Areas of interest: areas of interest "Liaoyang He Dong Square"
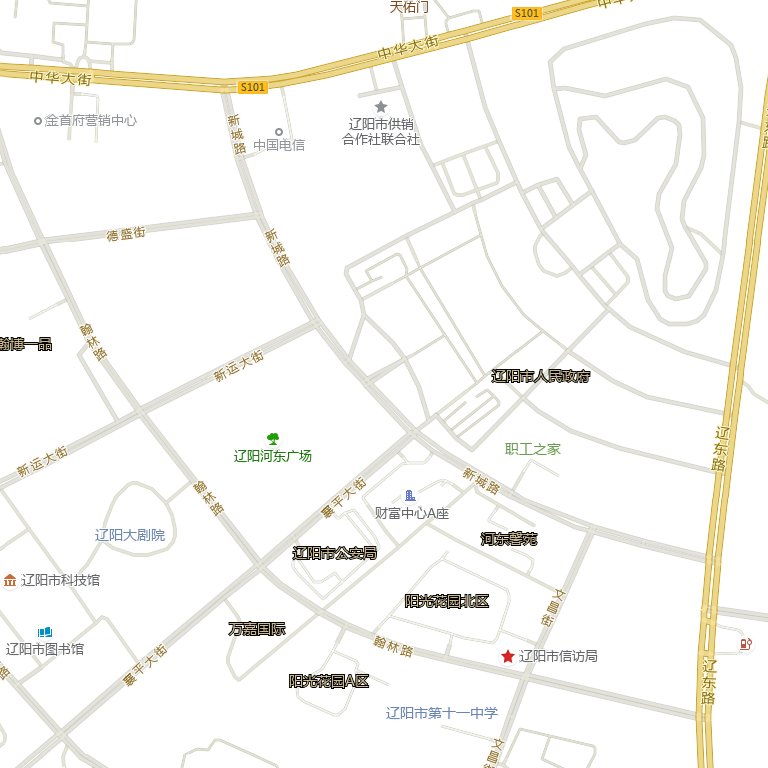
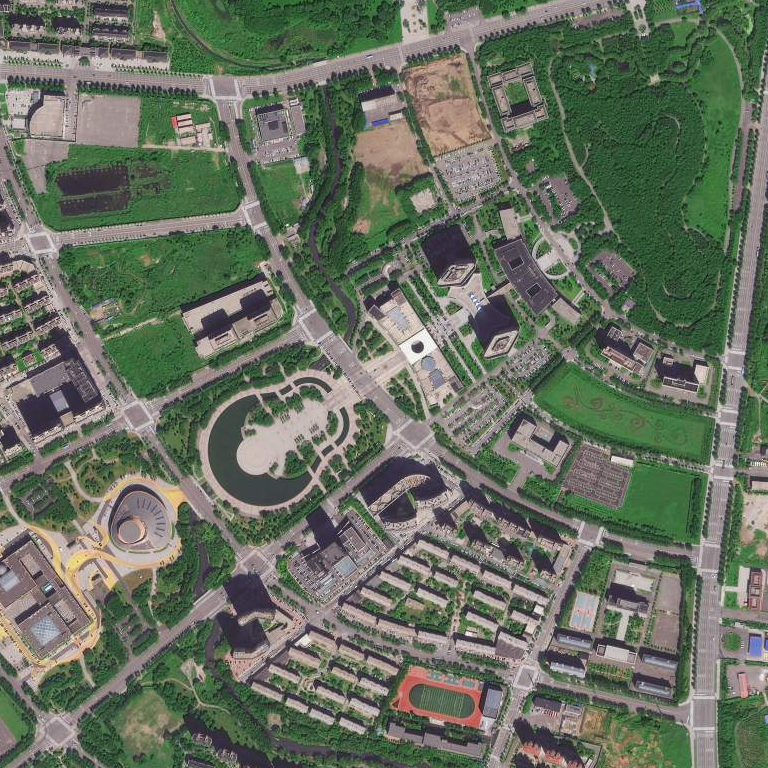